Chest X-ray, AP view. Patient: 12 years old, sex F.
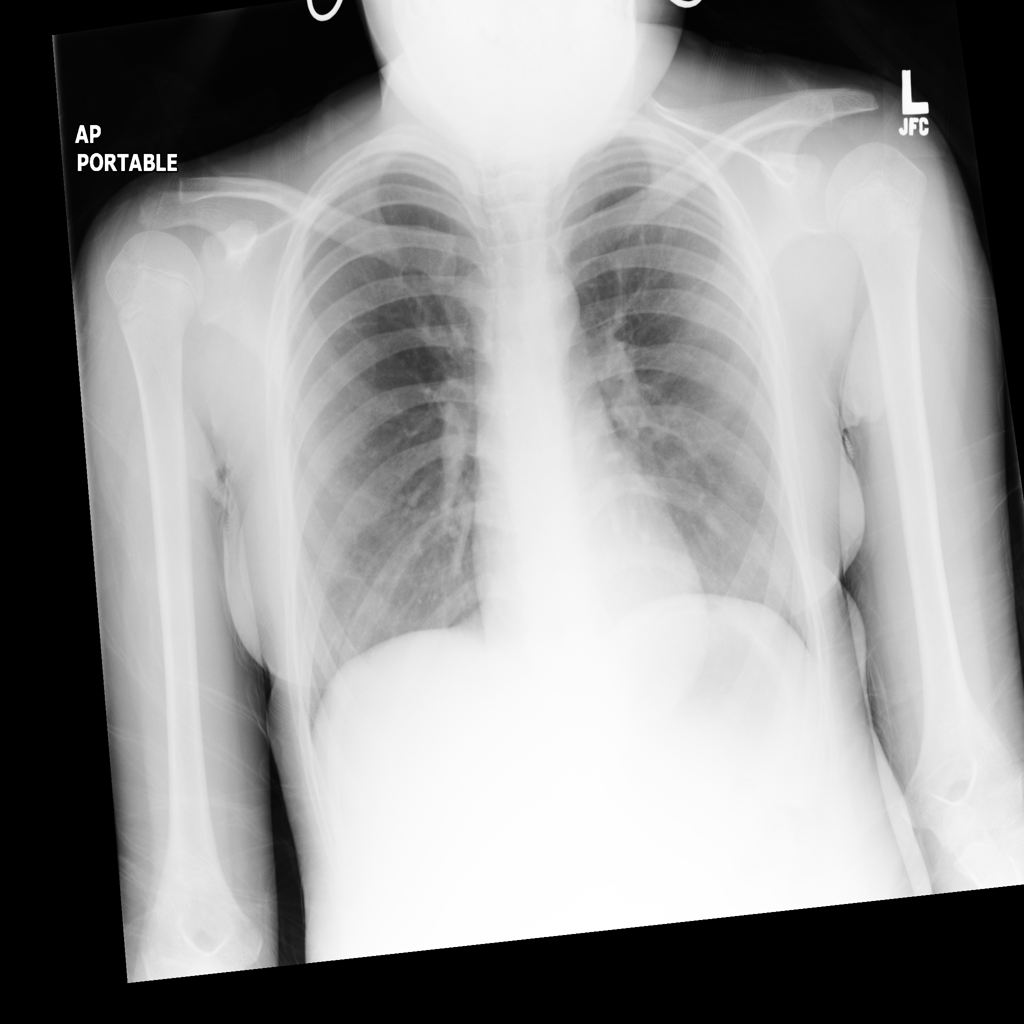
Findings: No Finding